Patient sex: M
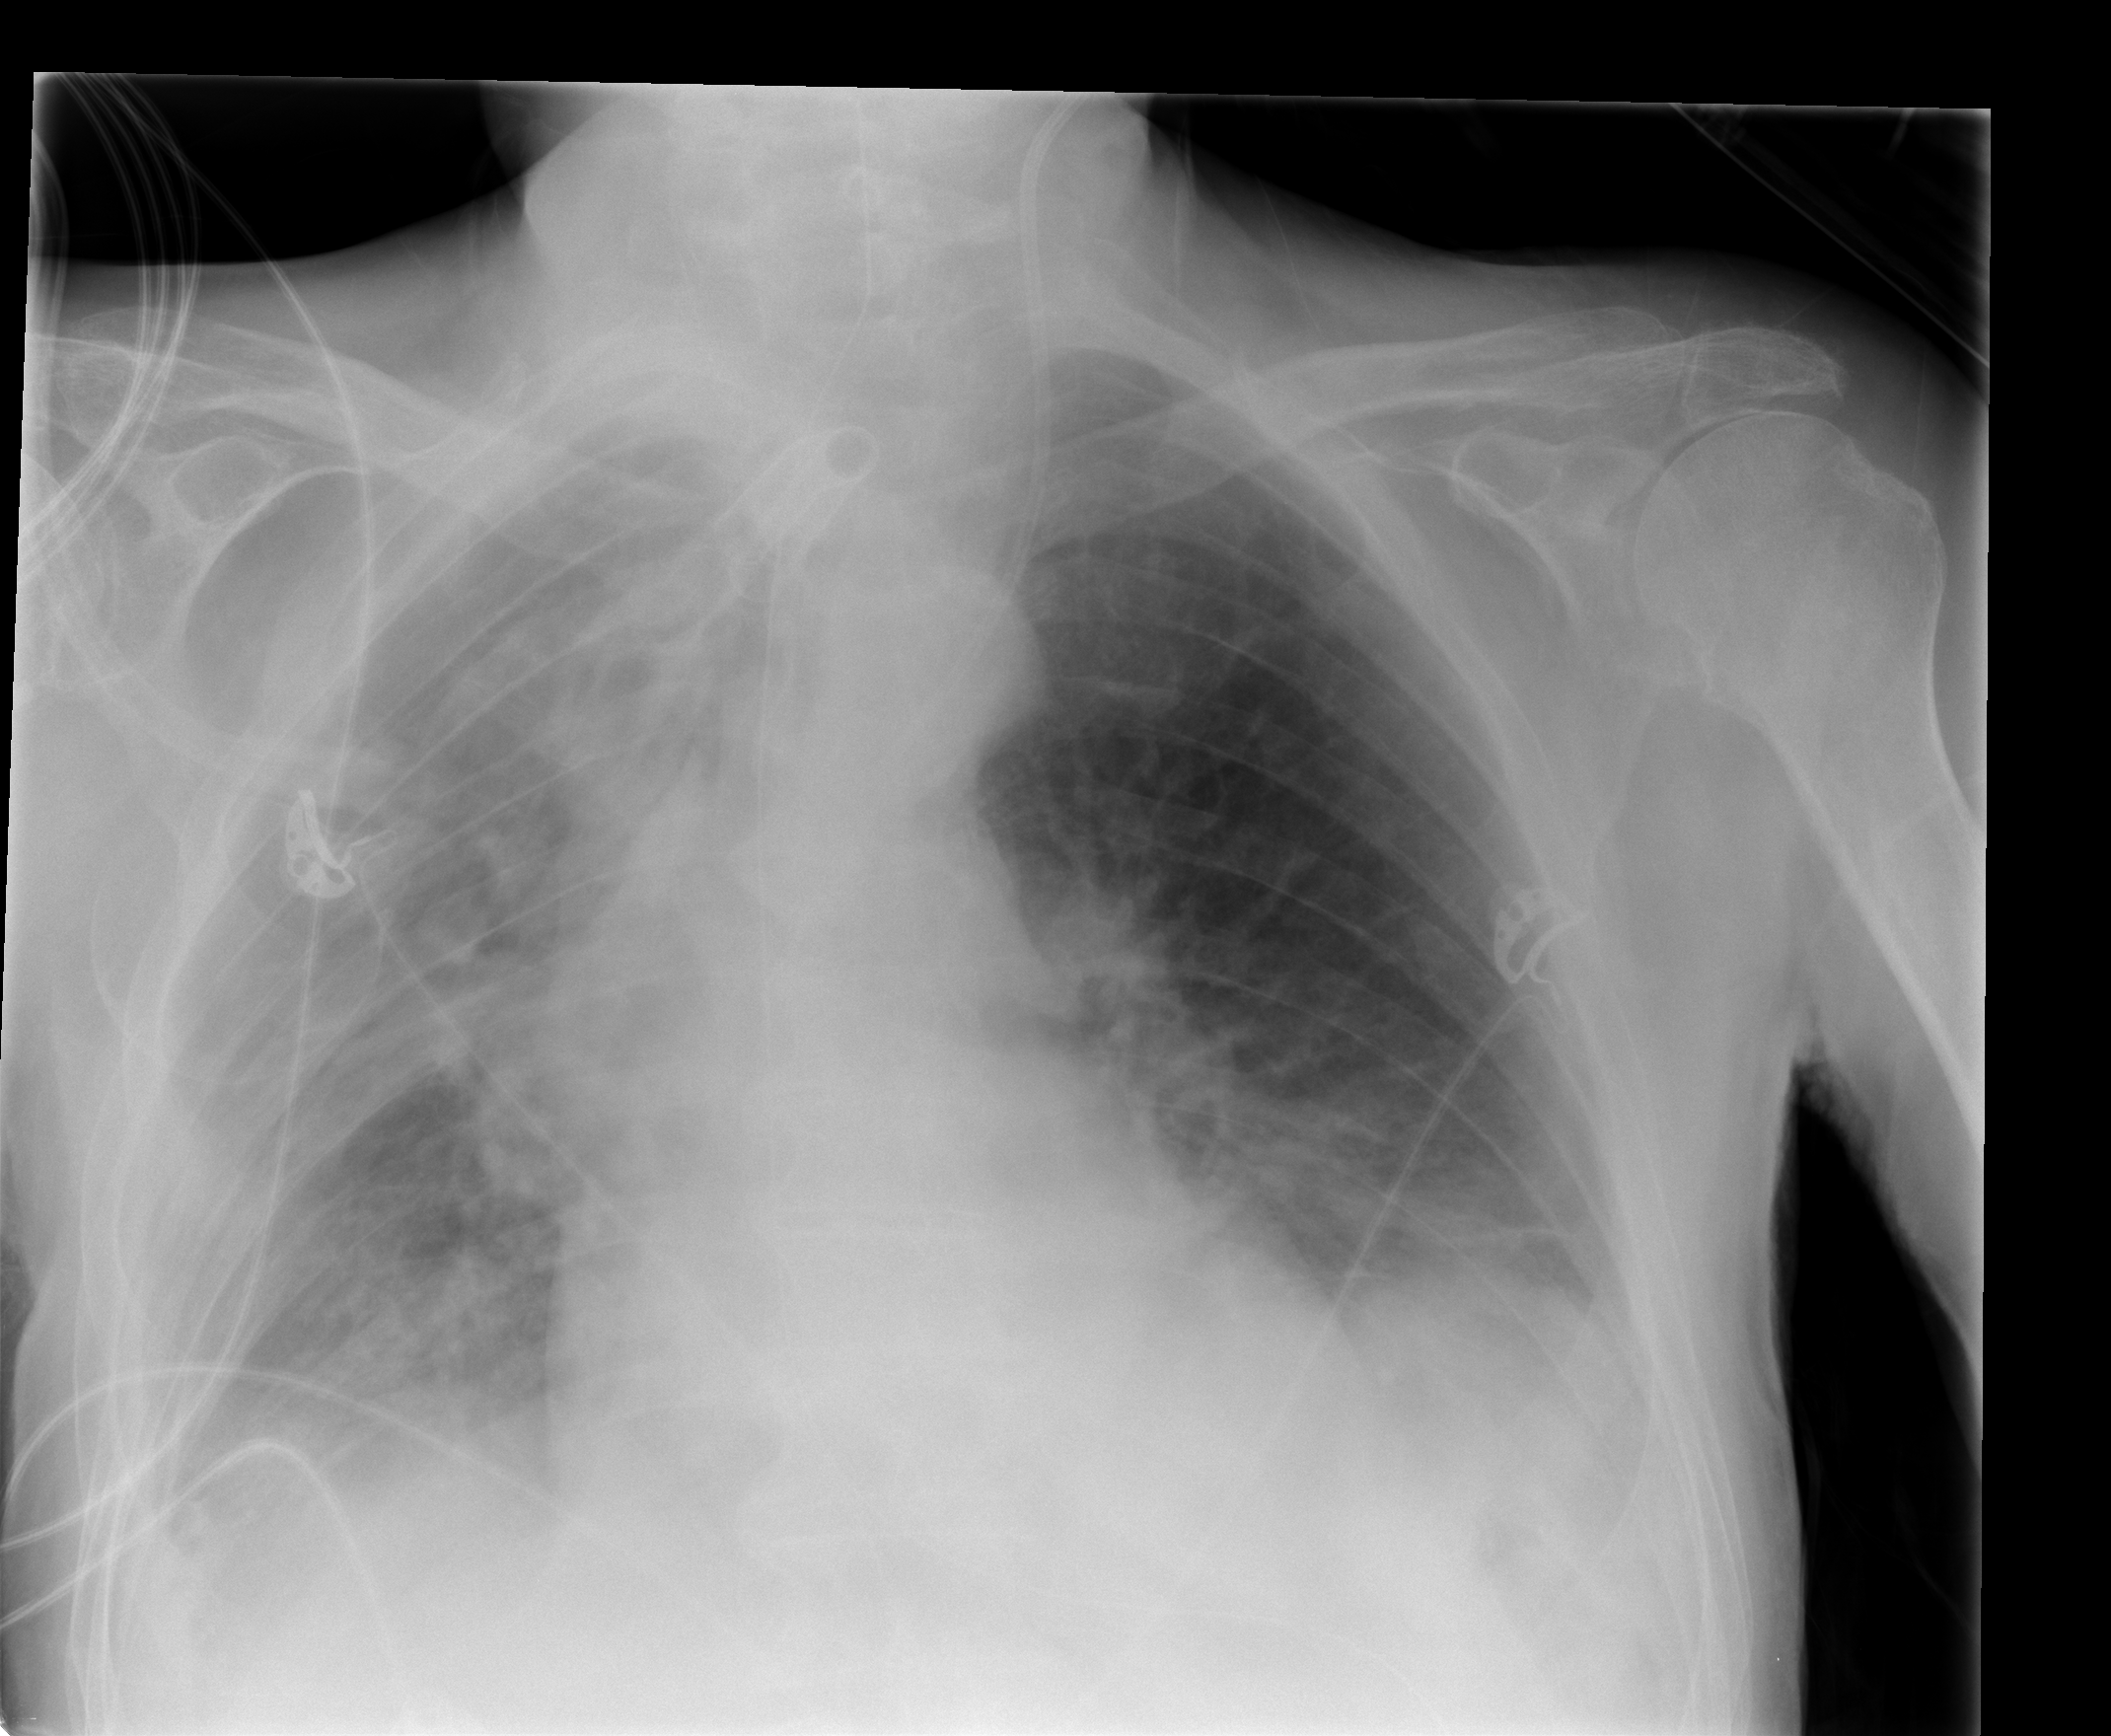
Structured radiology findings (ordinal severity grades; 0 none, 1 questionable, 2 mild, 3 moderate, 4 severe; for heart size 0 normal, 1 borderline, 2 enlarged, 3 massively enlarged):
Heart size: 0
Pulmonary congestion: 2
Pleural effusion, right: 2
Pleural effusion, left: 0
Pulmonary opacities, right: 3
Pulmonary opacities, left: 0
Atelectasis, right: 3
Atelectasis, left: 0